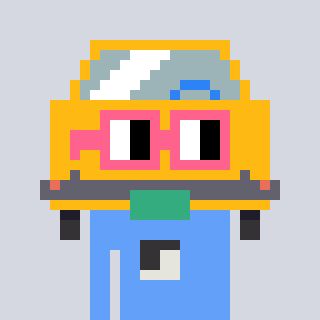
a pixel art character with square pink glasses, a taxi-shaped head and a blue-colored body on a cool background